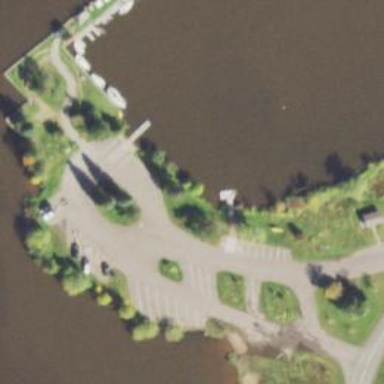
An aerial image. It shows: Slipway on leisure land.